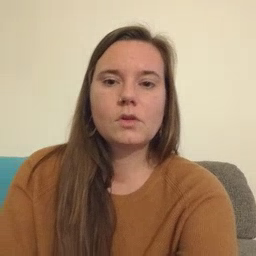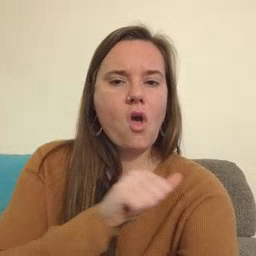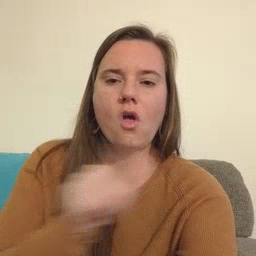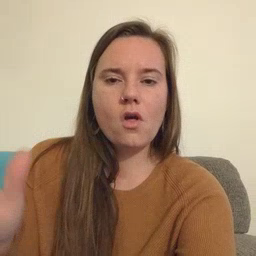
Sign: all